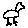
Label: bird